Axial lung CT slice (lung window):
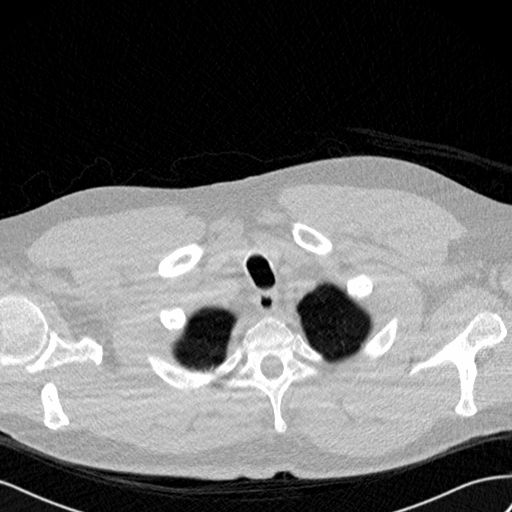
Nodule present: no